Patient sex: M
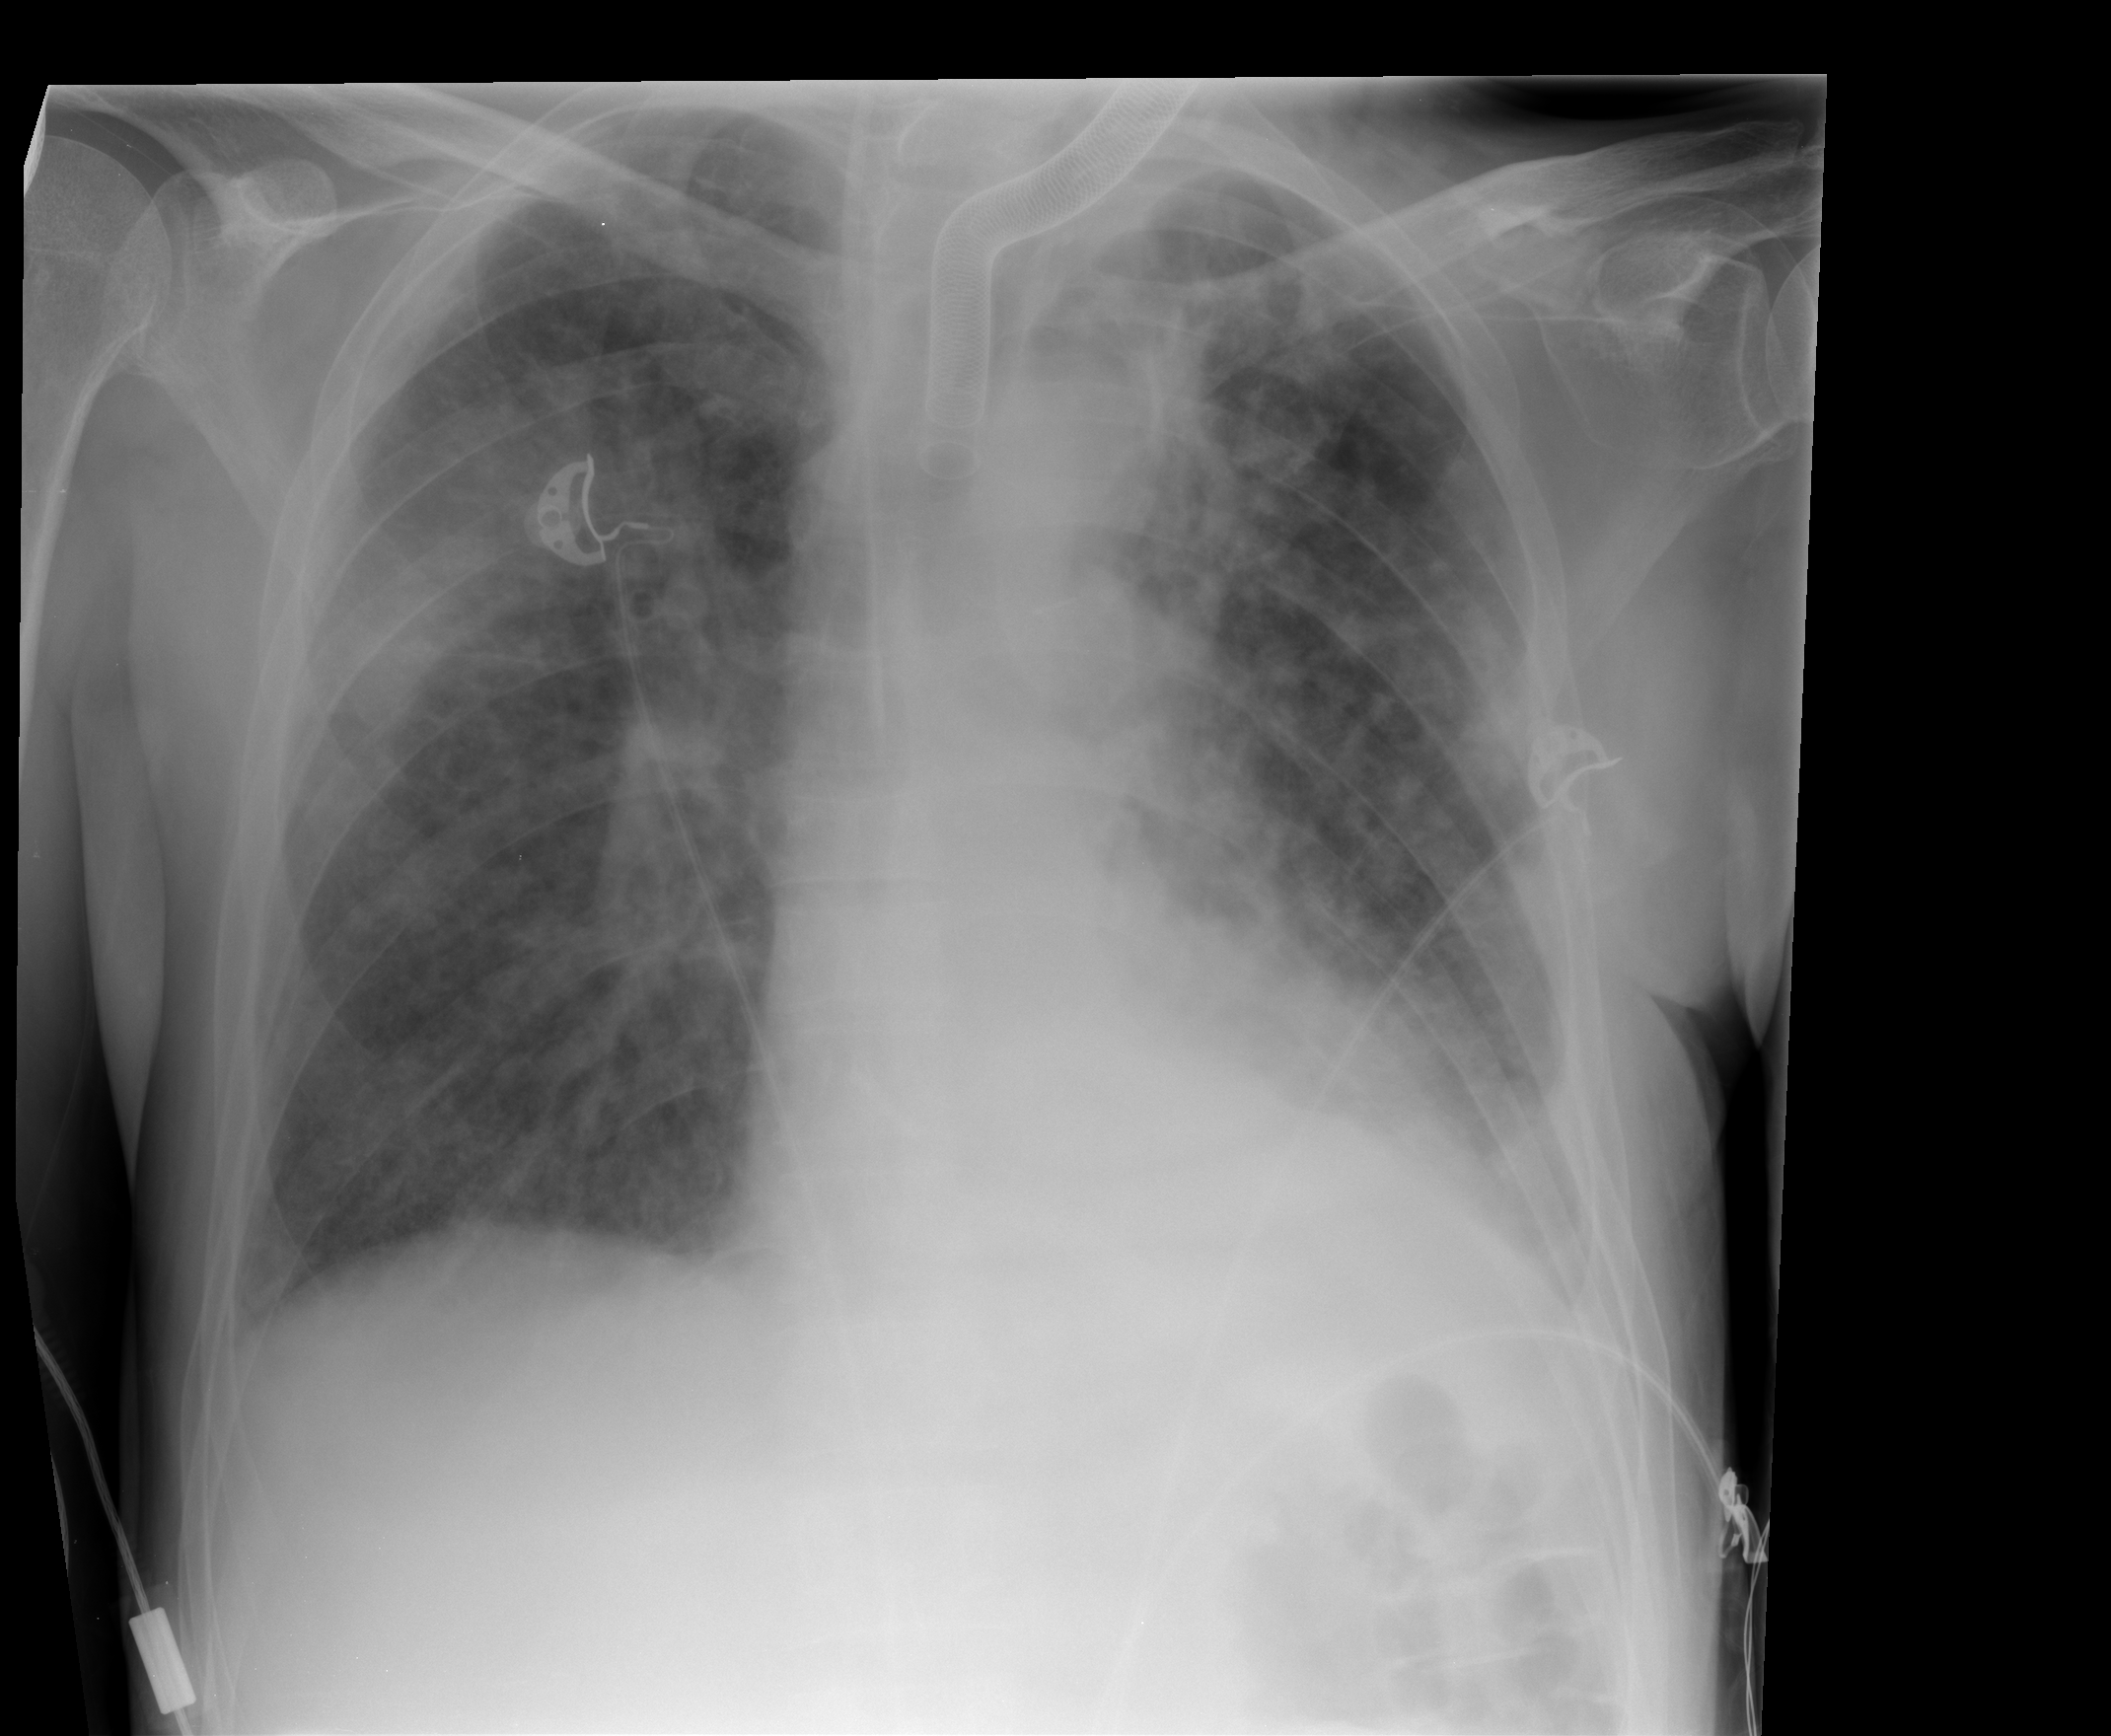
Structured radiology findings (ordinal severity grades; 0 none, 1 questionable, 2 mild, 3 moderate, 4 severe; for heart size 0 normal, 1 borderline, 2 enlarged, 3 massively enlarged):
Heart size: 0
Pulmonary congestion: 3
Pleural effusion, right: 0
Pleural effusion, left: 2
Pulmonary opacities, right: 4
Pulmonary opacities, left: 3
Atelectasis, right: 2
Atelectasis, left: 2